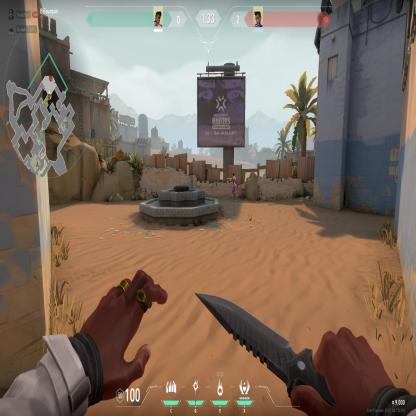
Label: enemy